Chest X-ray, PA view. Patient: 57 years old, sex M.
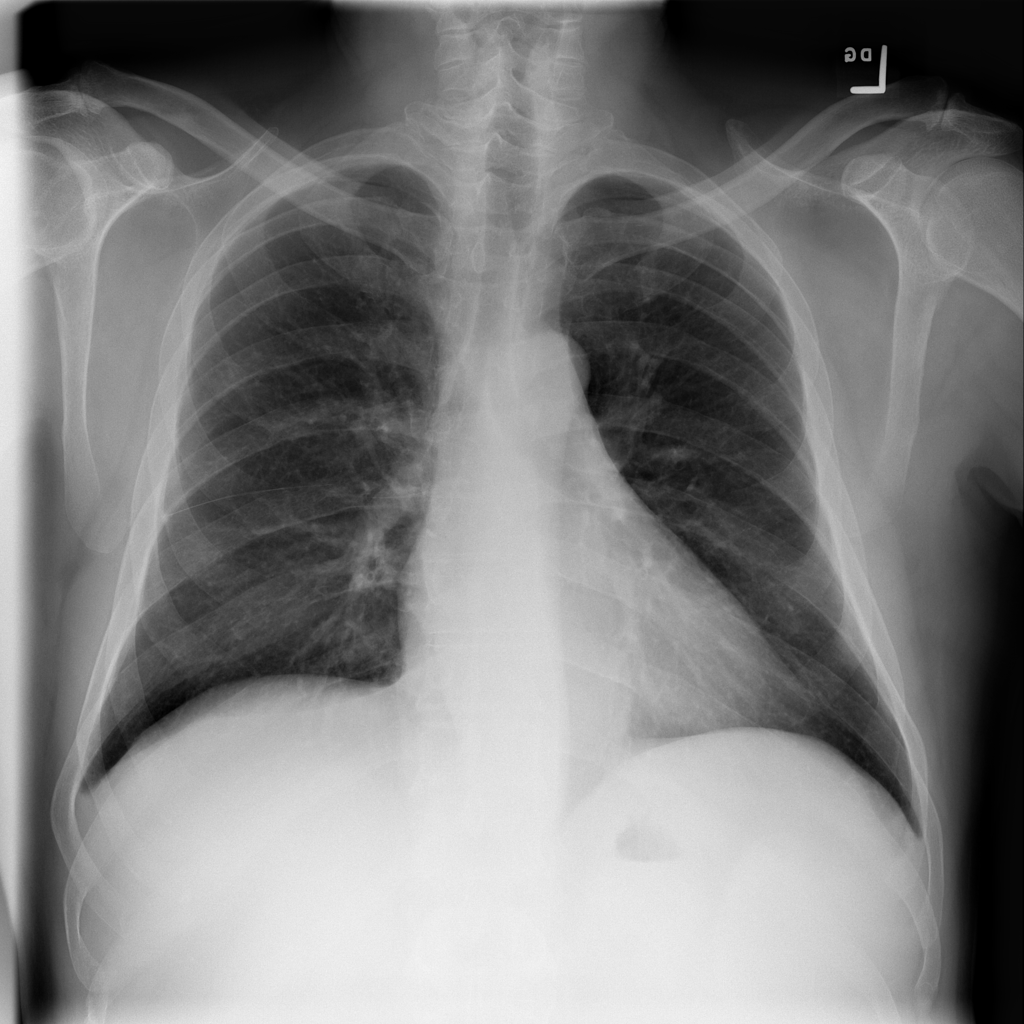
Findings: No Finding